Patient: sex M, age 76
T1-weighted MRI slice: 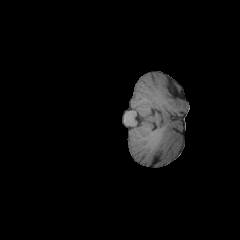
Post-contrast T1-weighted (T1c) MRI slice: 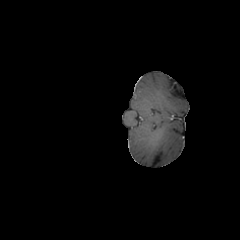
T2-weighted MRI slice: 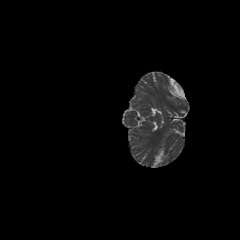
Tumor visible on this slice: no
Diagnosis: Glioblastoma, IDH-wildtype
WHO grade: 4